This plot shows a bearing's acceleration signal over time (raw waveform). Determine the bearing's health state. Answer with exactly one of: normal, inner_race, outer_race, ball.
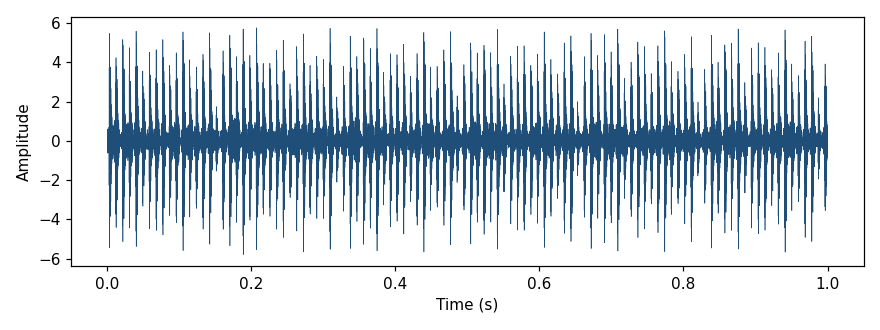
Answer: outer_race